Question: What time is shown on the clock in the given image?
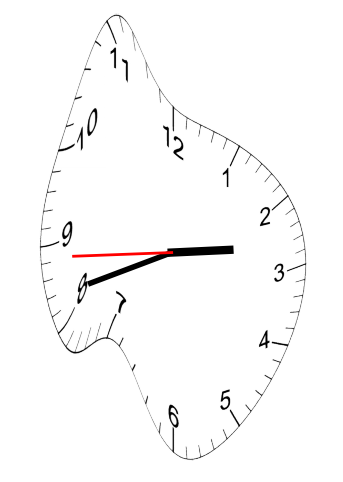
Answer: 02:41:44